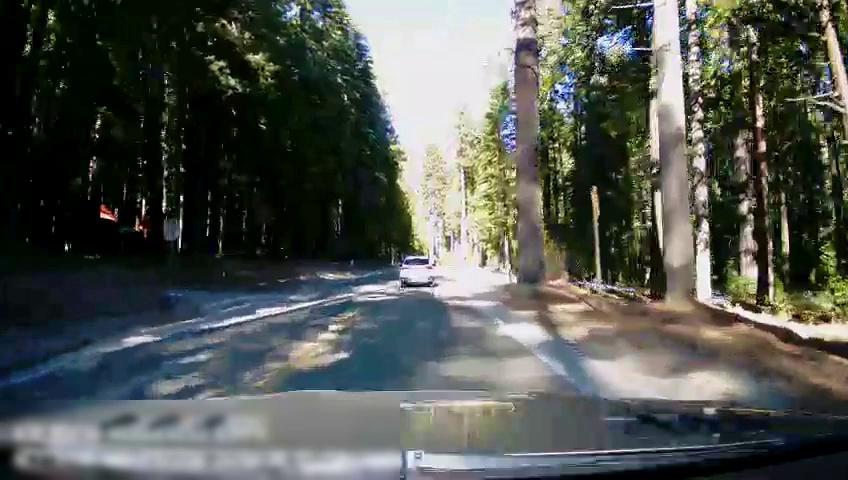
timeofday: Day
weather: Sunny
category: Drivable Space
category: Vehicles | SUV
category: Lanes | Current Lane